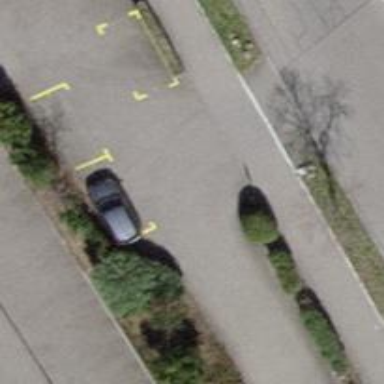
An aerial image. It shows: Asphalt road designated for service vehicles.